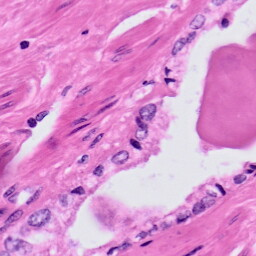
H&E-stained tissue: Prostate